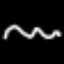
Label: squiggle